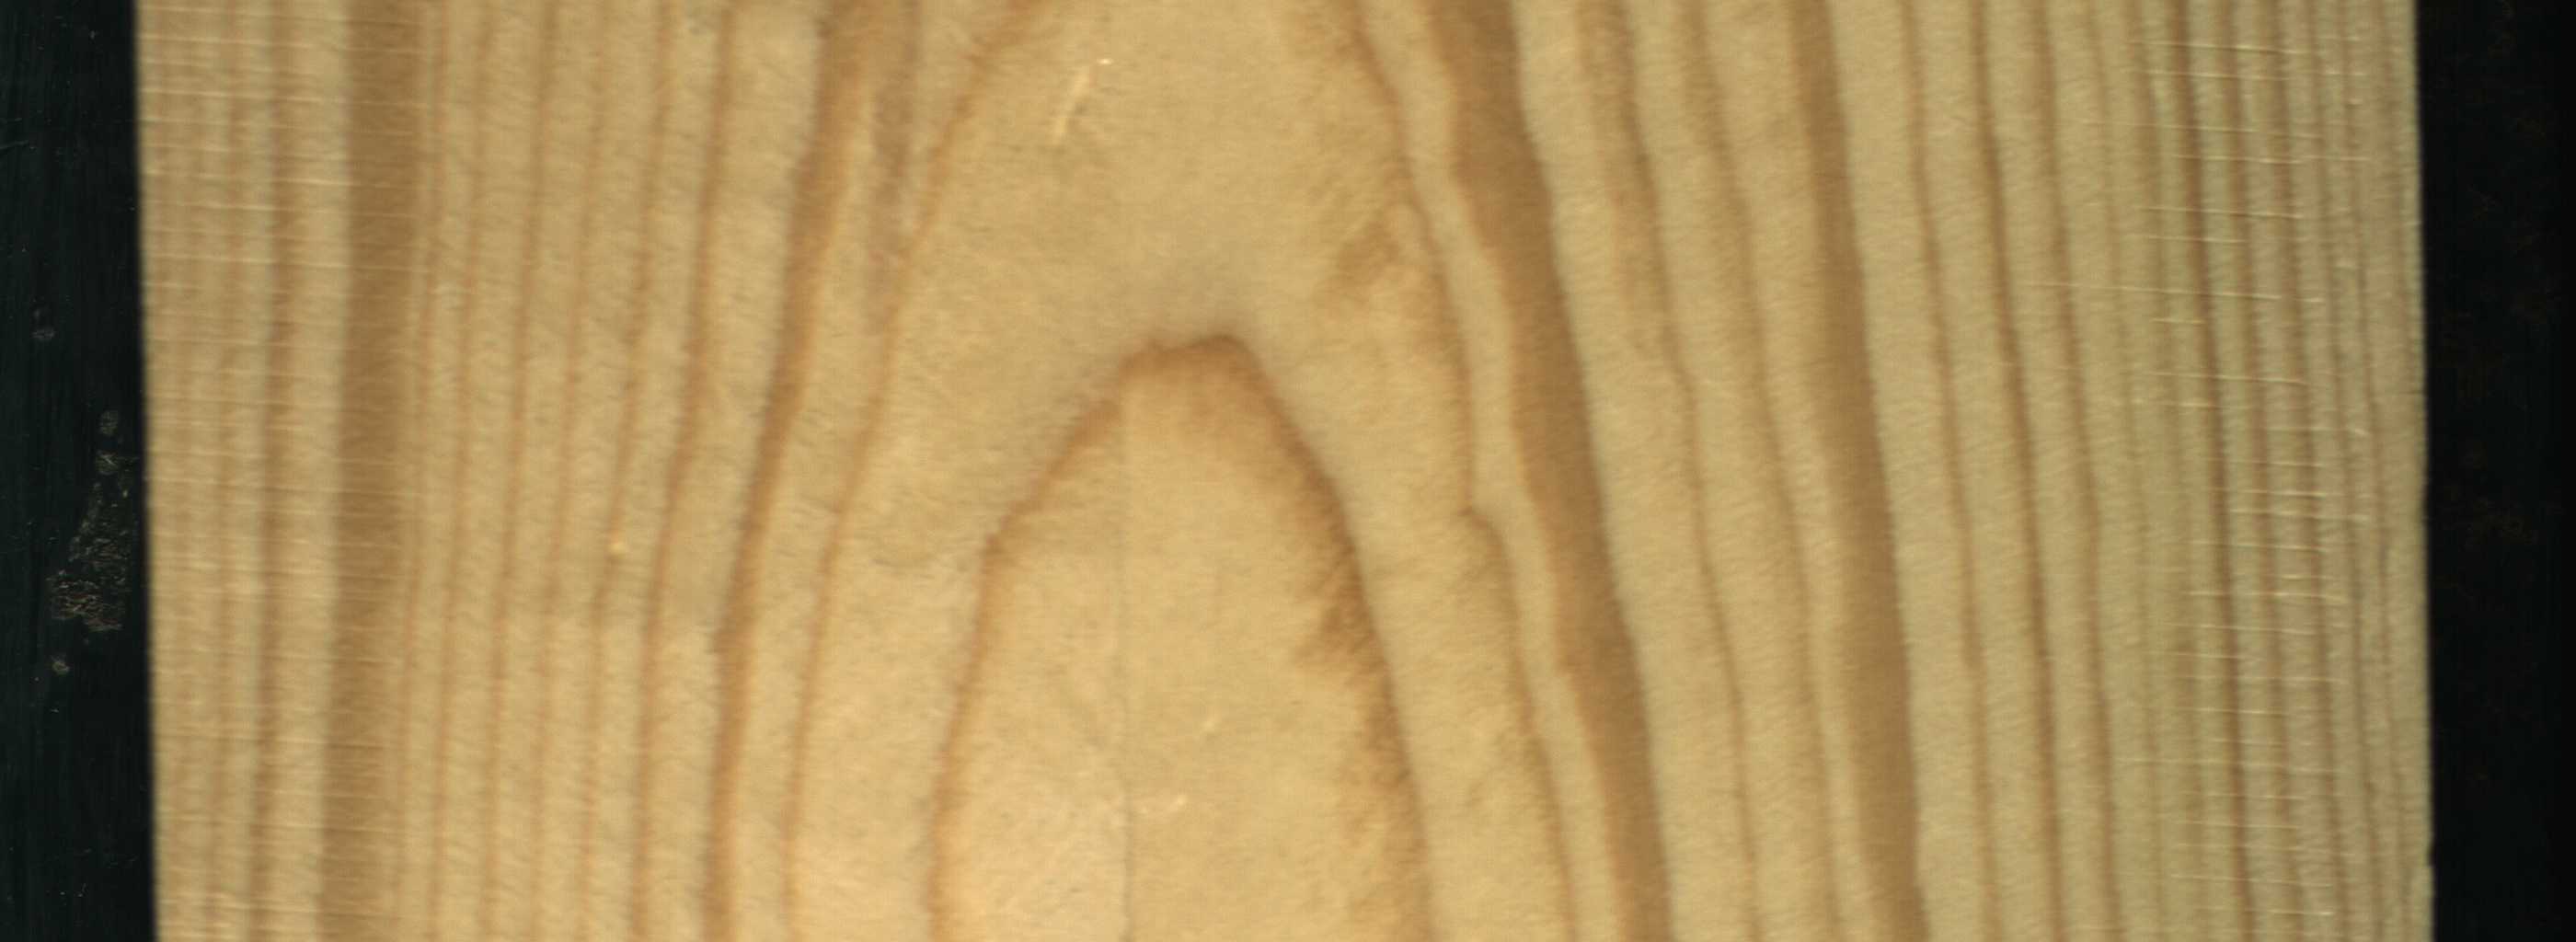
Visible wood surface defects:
Quartzity